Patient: sex M, age 57
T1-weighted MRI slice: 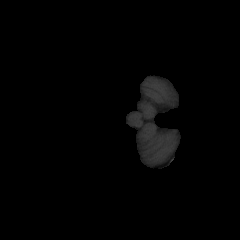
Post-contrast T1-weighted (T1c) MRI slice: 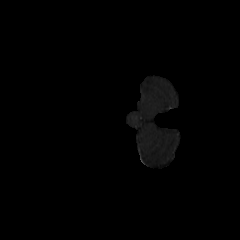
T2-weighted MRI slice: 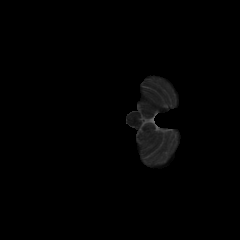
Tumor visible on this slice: no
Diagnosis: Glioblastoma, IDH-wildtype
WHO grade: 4